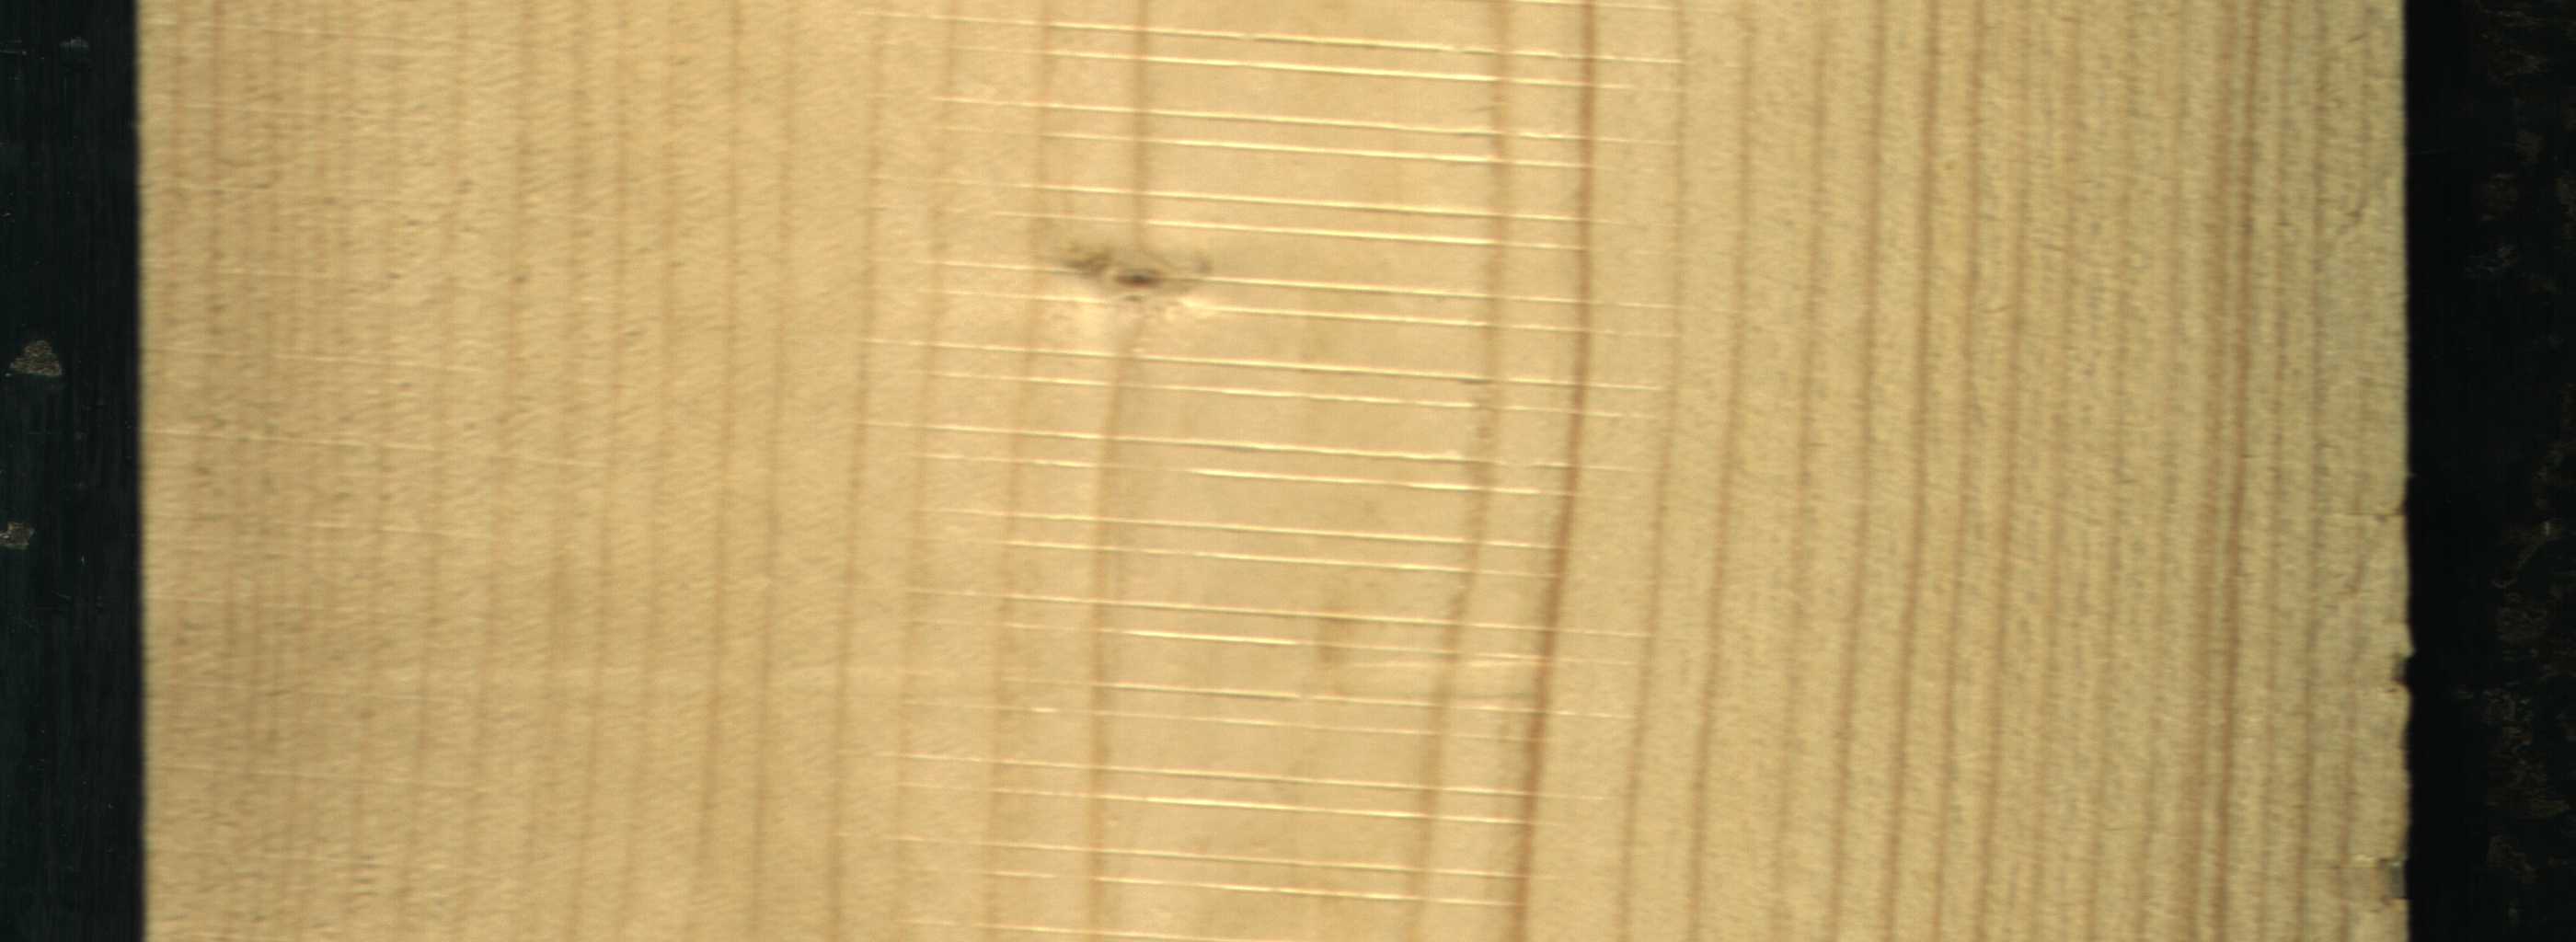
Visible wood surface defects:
Live_Knot